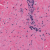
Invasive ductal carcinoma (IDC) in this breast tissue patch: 0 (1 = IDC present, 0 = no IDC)